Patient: sex M, age 48
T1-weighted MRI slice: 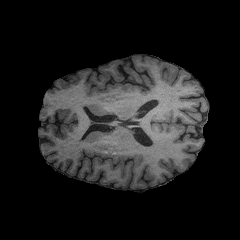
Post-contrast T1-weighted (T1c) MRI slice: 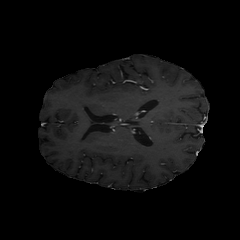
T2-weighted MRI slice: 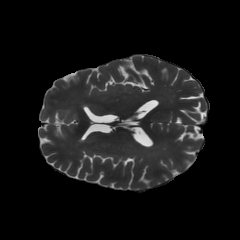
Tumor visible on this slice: no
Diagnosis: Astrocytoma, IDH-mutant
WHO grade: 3